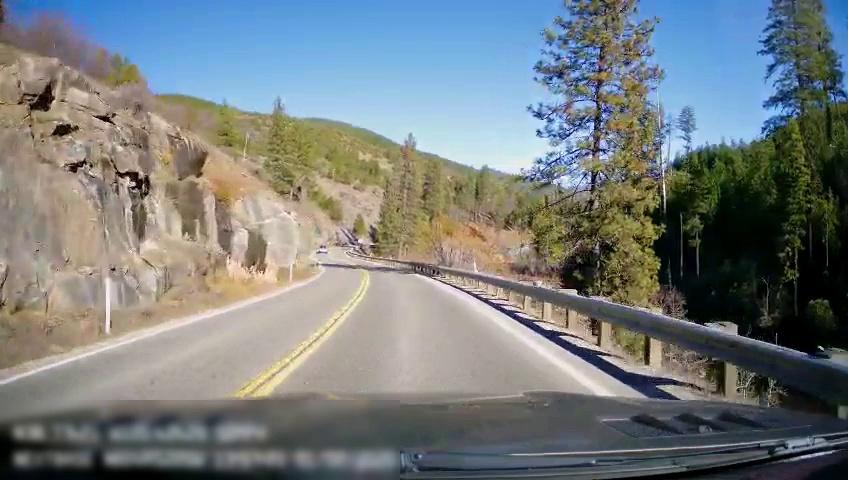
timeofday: Day
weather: Sunny
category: Drivable Space
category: Drivable Space
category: Lanes | Opposite Lane
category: Lanes | Current Lane
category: Lanes | Opposite Lane
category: Lanes | Current Lane